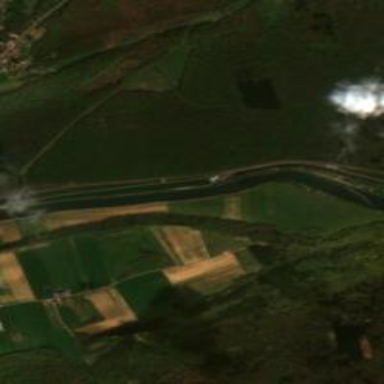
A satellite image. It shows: Canal.